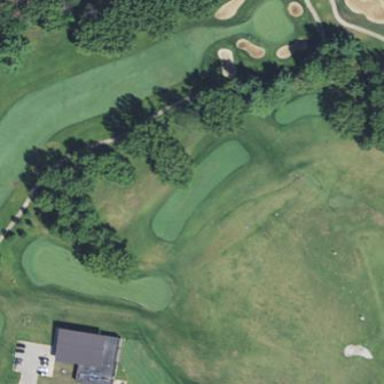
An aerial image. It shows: Grass area designated as golf tee.